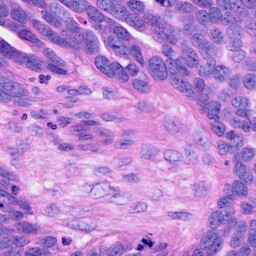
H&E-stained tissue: Ovarian